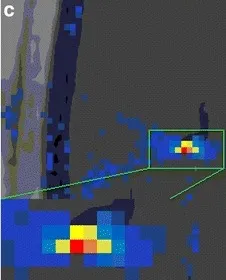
Sagittal views.
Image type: radiology (ct)